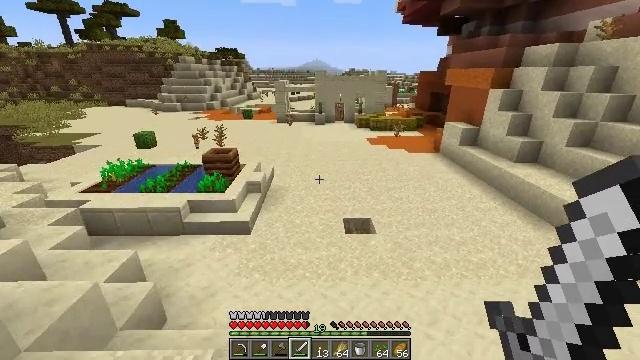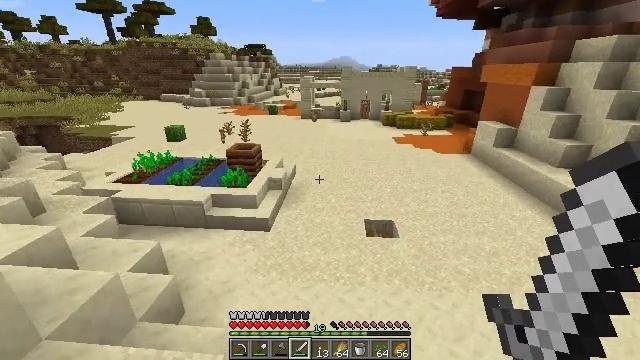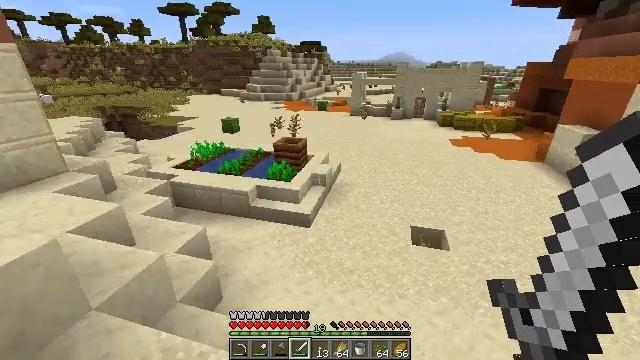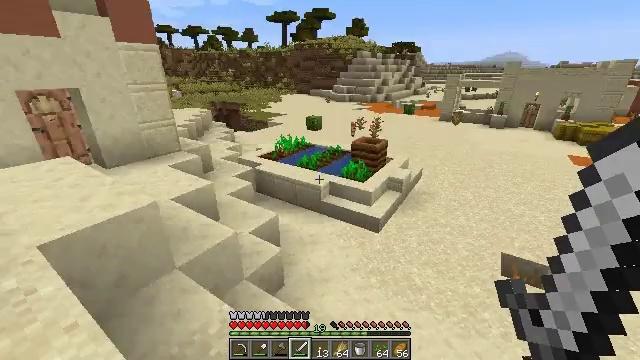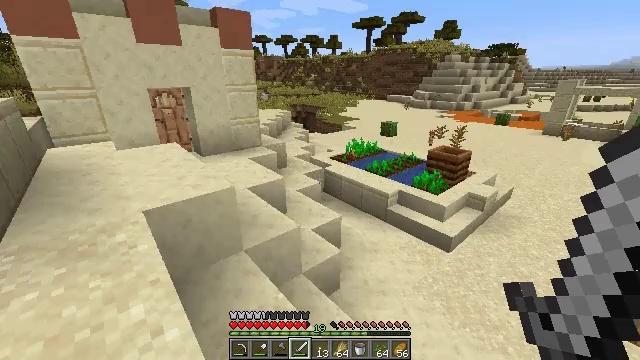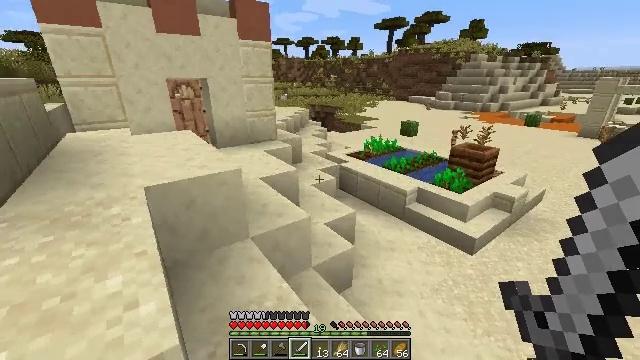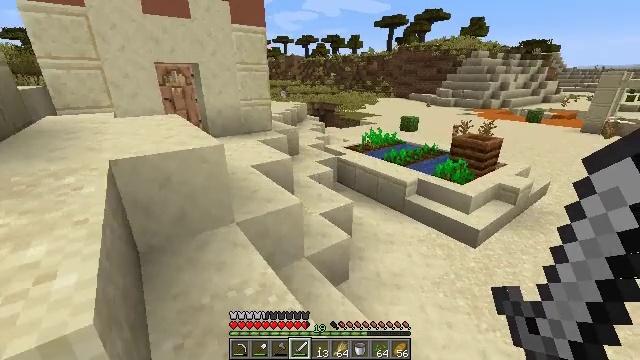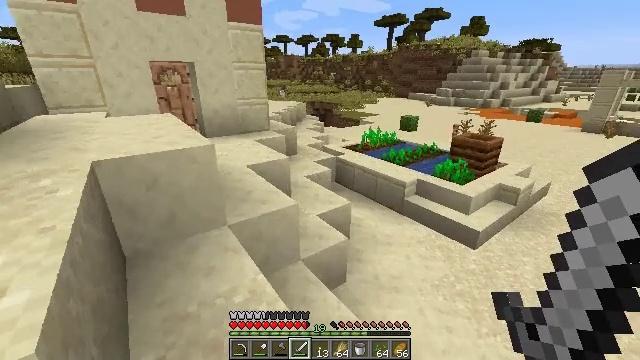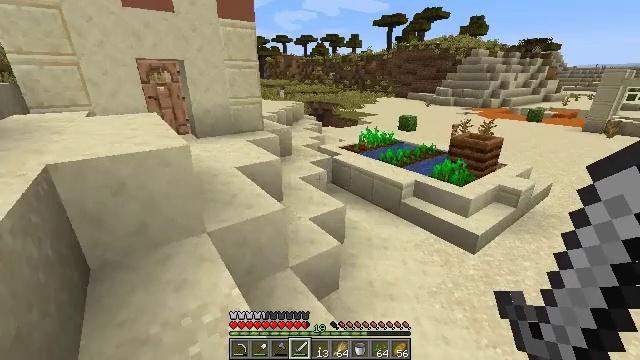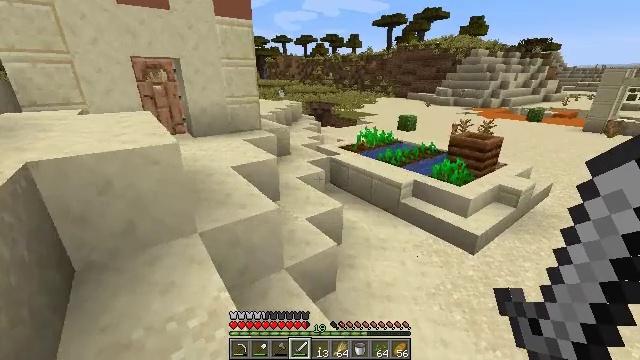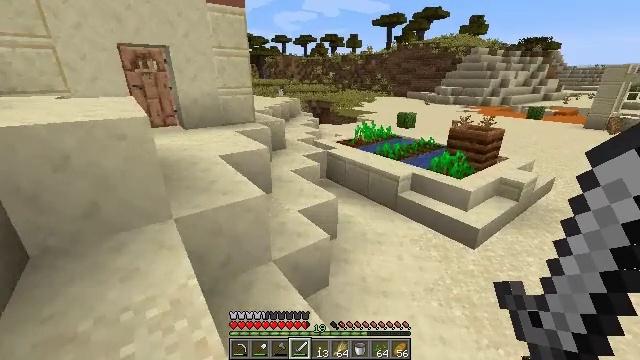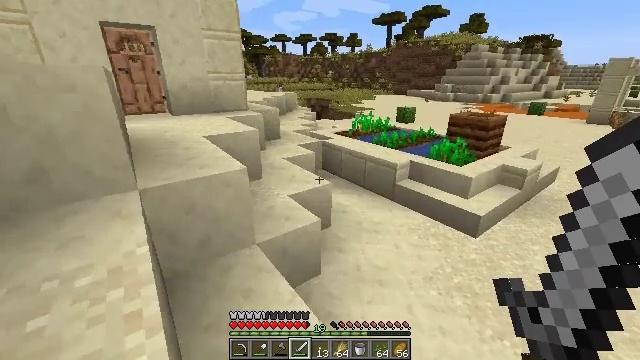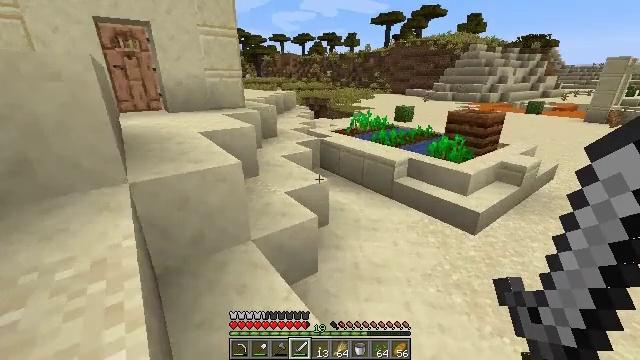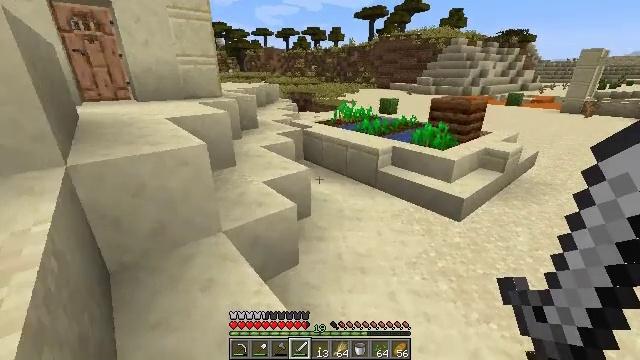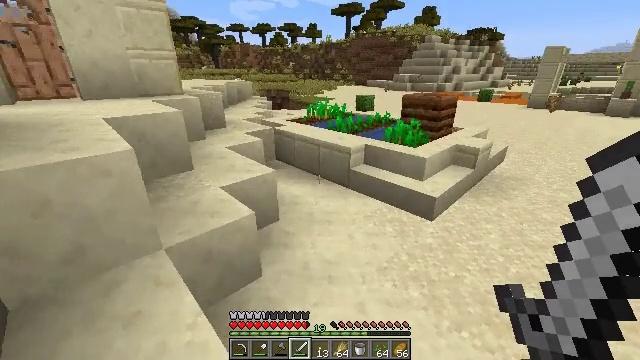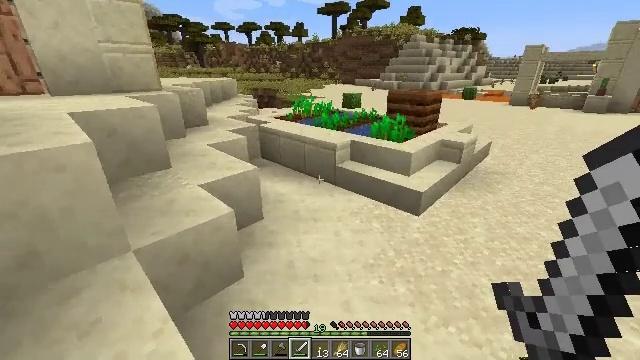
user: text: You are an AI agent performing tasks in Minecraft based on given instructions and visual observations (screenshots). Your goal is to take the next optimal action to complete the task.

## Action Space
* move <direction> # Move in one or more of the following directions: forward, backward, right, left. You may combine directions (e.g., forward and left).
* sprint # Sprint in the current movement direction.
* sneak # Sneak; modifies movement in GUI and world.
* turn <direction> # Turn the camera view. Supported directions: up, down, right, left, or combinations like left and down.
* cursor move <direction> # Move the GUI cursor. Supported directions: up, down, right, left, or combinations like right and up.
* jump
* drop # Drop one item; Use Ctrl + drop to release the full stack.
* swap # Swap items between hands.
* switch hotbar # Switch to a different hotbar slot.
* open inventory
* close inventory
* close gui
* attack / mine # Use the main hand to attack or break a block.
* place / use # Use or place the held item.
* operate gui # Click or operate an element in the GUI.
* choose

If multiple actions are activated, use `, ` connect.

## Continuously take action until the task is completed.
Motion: motion action
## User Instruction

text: drop lime bed
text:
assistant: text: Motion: move forward, turn left, attack / mine
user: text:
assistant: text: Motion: move forward, turn left, attack / mine
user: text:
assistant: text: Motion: move forward, turn left, attack / mine
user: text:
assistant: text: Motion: move forward, turn left and up, attack / mine
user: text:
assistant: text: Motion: move forward, turn left, attack / mine
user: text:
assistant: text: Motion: move forward, attack / mine
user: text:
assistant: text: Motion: move forward and move right, attack / mine
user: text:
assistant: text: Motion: move forward and move right, attack / mine
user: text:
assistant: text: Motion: move forward and move right, attack / mine
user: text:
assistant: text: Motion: move forward and move right, attack / mine
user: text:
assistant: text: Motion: move forward and move right, attack / mine
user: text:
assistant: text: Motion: move forward and move right, attack / mine
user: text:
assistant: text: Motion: move forward and move right, turn right, attack / mine
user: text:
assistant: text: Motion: move forward and move right, turn right, attack / mine
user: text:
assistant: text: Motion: move forward and move right, turn right, attack / mine
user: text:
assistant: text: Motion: move forward and move right, attack / mine
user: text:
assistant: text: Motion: move forward and move right, attack / mine
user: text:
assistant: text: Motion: move forward and move right, attack / mine
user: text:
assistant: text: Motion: move forward and move right, attack / mine
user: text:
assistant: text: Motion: move forward and move right, attack / mine
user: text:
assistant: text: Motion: move forward and move right, attack / mine
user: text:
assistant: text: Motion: move forward and move right, attack / mine
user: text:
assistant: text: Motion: move forward and move right, turn right, attack / mine
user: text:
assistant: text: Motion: move forward and move right, turn right and up, attack / mine
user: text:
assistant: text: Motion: move forward, turn right and up, attack / mine
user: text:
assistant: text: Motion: move forward, turn right, attack / mine
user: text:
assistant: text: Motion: move forward, turn right, attack / mine
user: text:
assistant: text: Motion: move forward, attack / mine
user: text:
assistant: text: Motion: move forward, attack / mine
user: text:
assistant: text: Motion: move forward, attack / mine